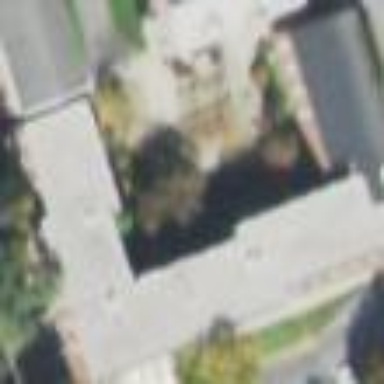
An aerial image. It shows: Dormitory building.